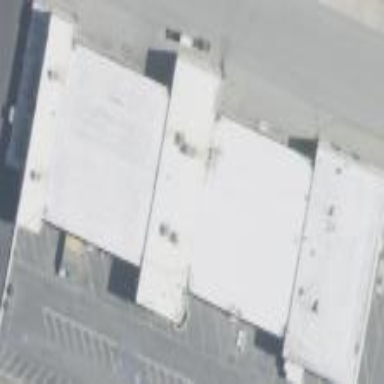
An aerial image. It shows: Hangar building at the airport.